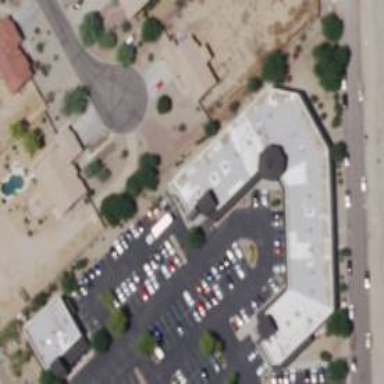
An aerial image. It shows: Veterinary facility.